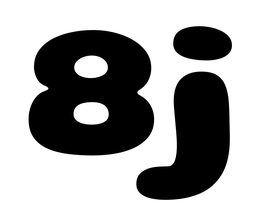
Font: Gluten_ExtraBold